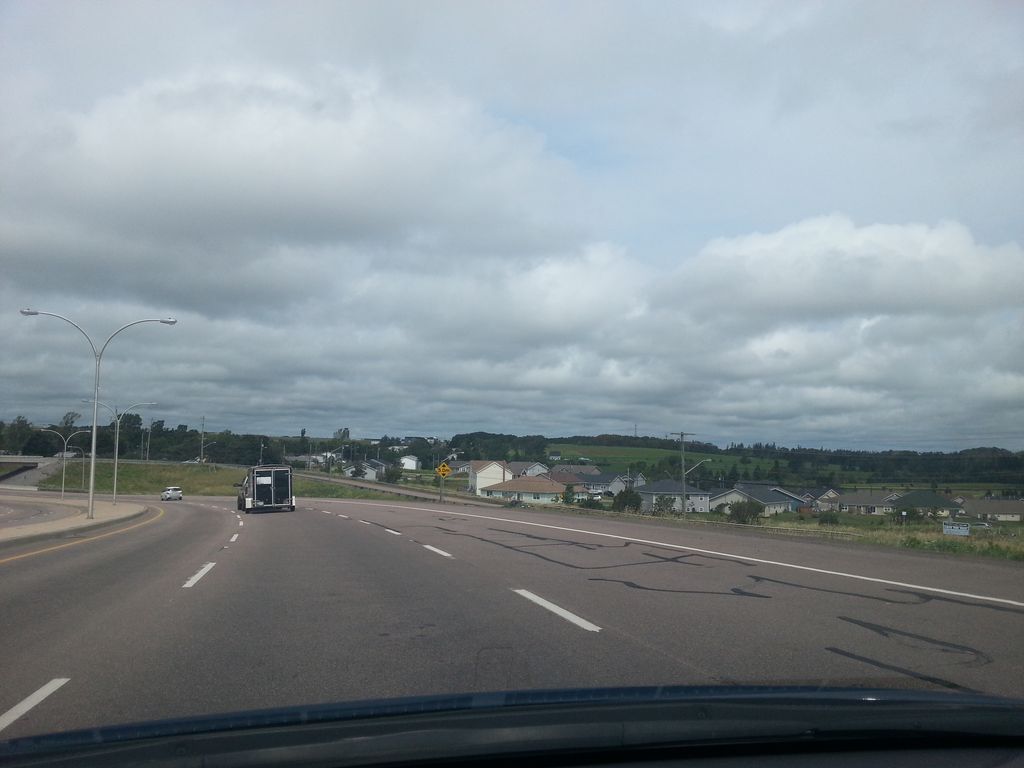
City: charlottetown